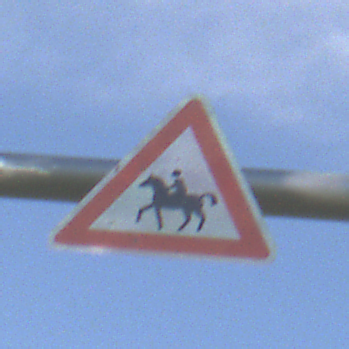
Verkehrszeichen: ReiterRechts
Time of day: MorningAfternoon
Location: Outdoor (Nature)
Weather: PartlyCloudy
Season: NotSpecified
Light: Natural